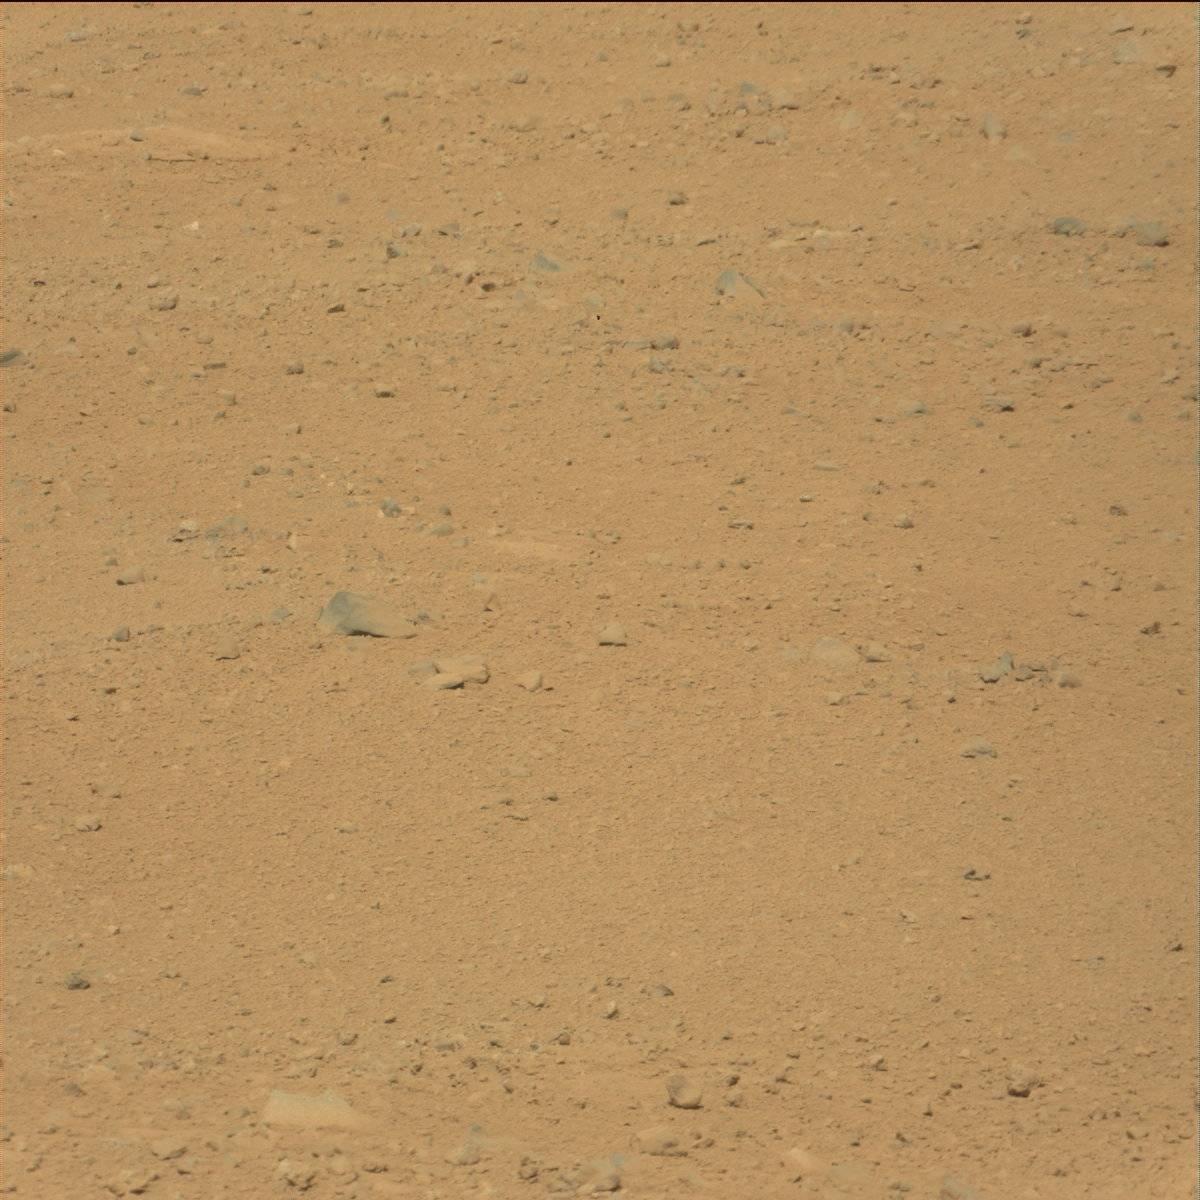
Terrain classes present: Bedrock, Rock, Sand / Soil